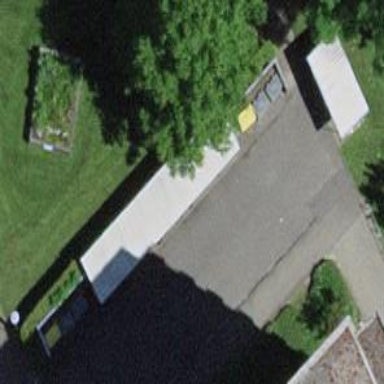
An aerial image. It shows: Bicycle parking area.